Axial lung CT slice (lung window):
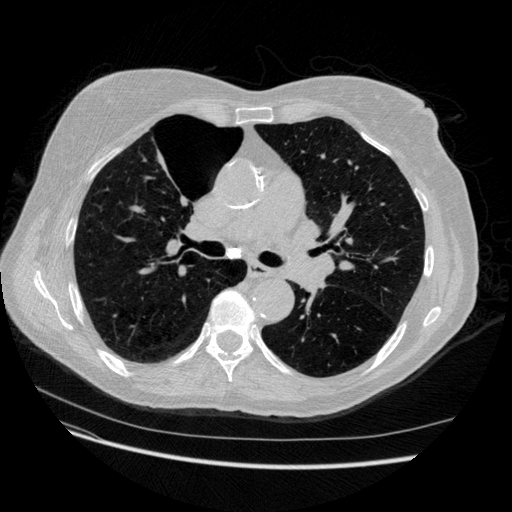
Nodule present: no